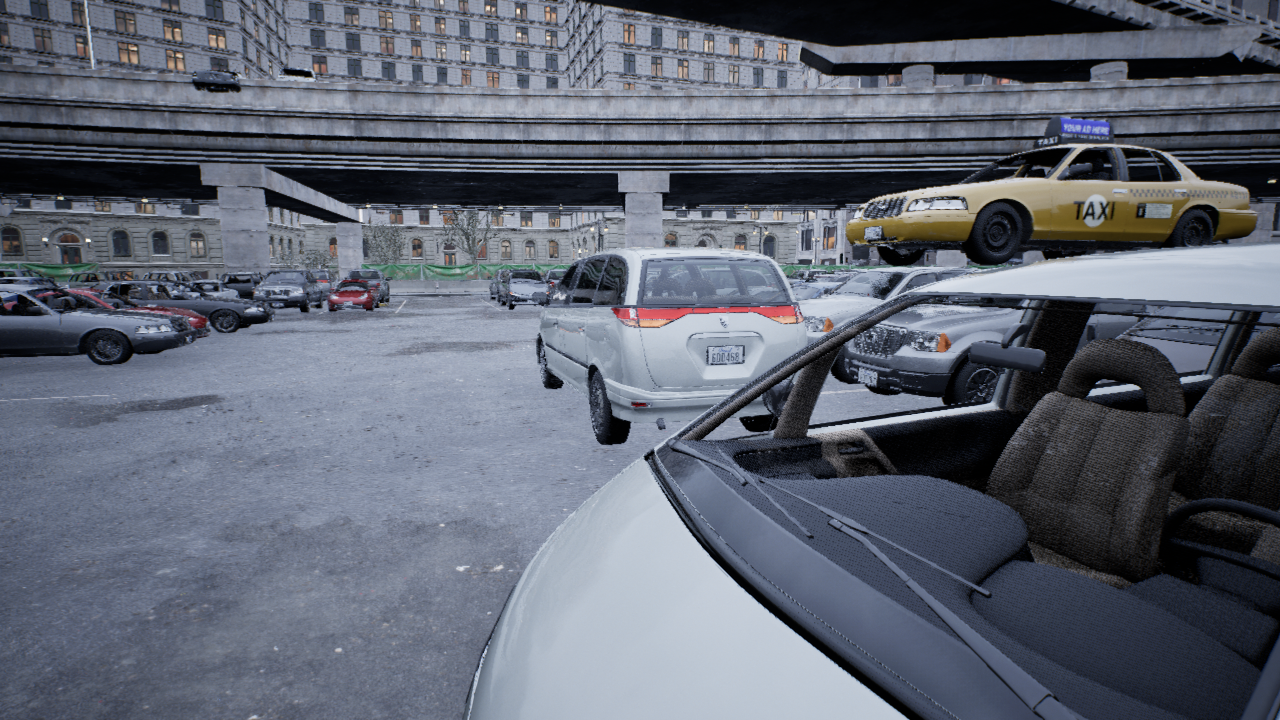
Venue: arterial
Lighting: overcast
Vehicle rig: minivan